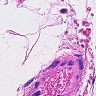
Metastatic tissue present: no